Question: I've seen <URL>

AFAIK it goes like this :
- First enterence to Site #1 : the site has a page .that page also holds an advertiser 'iframe' from 'TotalNotTrackingYou.com'.
The 'SRC' of the iframe has general info for that page content ( ).
So 'TotalNotTrackingYou.com' sends a 'cookie' with identification token when the page #1 loads .
This way - when you browse to pages besides site #1 ( ! the user click on any add yet !) - 'TotalNotTrackingYou.com' knows what intereting topics you are interested .- Now the user has left site #1 and went to site #2 which also holds an iframe from 'TotalNotTrackingYou.com'. Same goes here. the cookie which was generated by site #1 request () - is sent back to 'TotalNotTrackingYou.com' which again - reads the referrer and the relevant querystring (at SRC) for that iframe .- 'TotalNotTrackingYou.com' (sends you cookies when their iframe loads at sites #1..#5) and learning only your navigation habbit (using referrer - which site you were on). when you click on the advertising add - 'TotalNotTrackingYou.com' now knows for sure what you are intereted in , and they add it to their db.
from now on - all sites (which holds 'TotalNotTrackingYou.com' iframe) will send relevant adds according to the user interests list..A script reference '<script src='www.TotalNotTrackingYou.com/cookiecreator.ashx' />' can also send / recieve cookies. So why advertisers don't use 'scripts' but 'iframes' ?
I know that 3rd party cookies are disabled by default in Safari. but there is a hack to create an iframe and a form and to post that form to that iframe - which will write cookie.
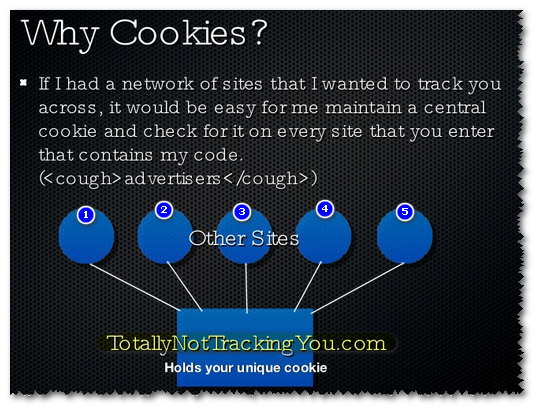
Answer: This hack in safari to allow 3rd party cookies by posting was fixed. (Btw, Google also received a hefty fine from the FCC for exploiting this "hack": <URL>
In any case, the reason that they use iframes is because the preferred method for storing data associated with the 3rd-party domain is no longer a 3rd party cookie, but instead localStorage. To access the localStorage of the 3rd-party domain, the javascript code has to be running under a document from that domain, hence why the iframe works, and not a script loaded on the 1st party domain.
The benefits of localStorage vs the cookie is that it's not blocked even when the user requests blocking of 3rd-party cookies. See for example this thread from Firefox development:
<URL>